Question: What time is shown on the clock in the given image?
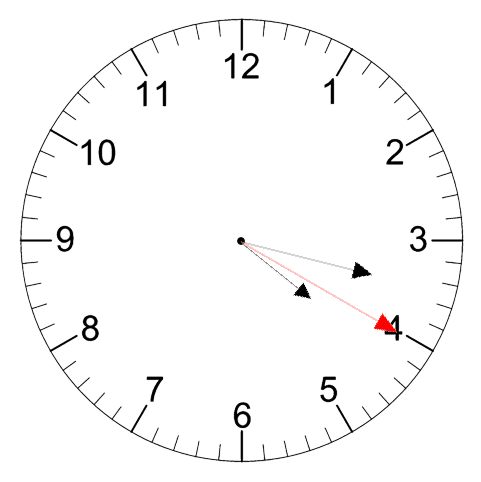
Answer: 04:17:20